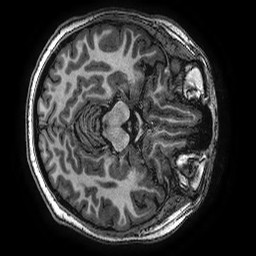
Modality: T1w
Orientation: axial
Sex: female
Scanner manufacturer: ge
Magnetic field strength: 3 T
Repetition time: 0.00766 s
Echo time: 0.003476 s